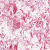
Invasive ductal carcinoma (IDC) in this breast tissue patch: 0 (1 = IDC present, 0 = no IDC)